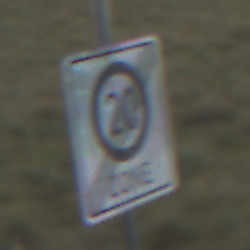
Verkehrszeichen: EndeZone20
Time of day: Night
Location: Outdoor (Nature)
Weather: Overcast
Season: NotSpecified
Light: Artificial